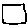
Label: square